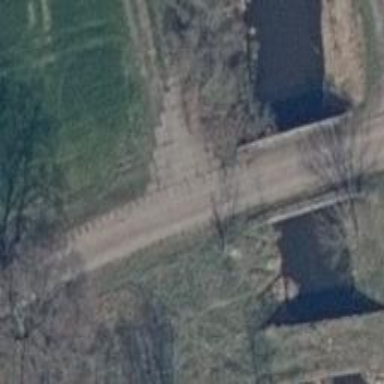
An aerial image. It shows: Concrete track on bridge with grade 2 track type.